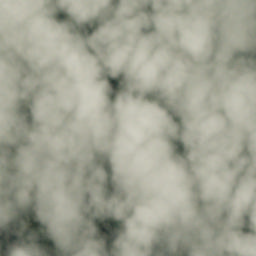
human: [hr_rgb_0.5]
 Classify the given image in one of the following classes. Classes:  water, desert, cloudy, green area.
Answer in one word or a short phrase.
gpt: cloudy